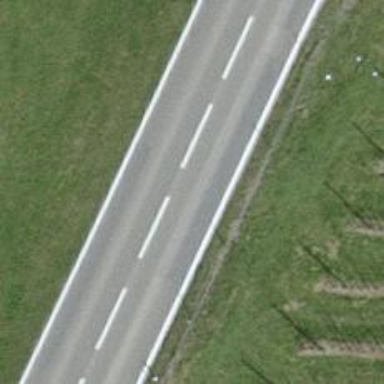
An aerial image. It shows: Secondary road with asphalt surface.